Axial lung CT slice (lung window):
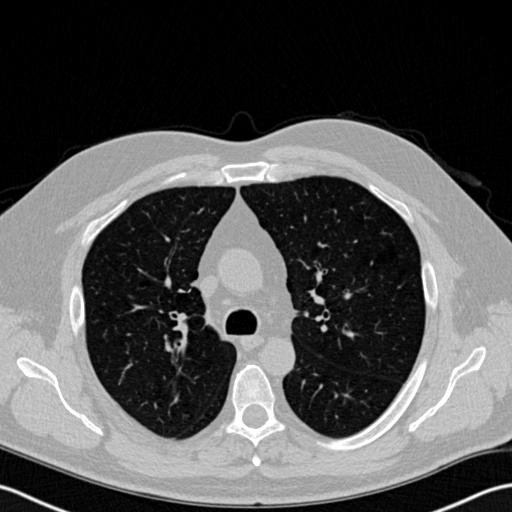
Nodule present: no